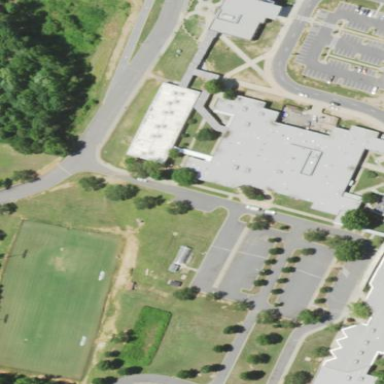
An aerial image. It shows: School building.